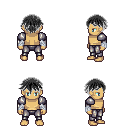
a pixel art fantasy rpg character, male body template, human, tanned skin, steel arm armor, metal pants, gray short bangs hairstyle, white cloth bandages, four views (front, back, left, right), 2x2 character sprite sheet, small pixel art, hard edges, no anti-aliasing